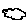
Label: cloud